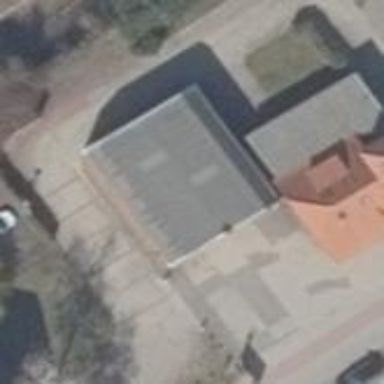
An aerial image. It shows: Civic building.